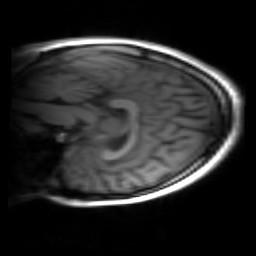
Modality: inplaneT1
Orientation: sagittal
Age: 24
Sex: female
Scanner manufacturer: siemens
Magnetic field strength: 3 T
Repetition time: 1.2 s
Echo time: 0.00251 s